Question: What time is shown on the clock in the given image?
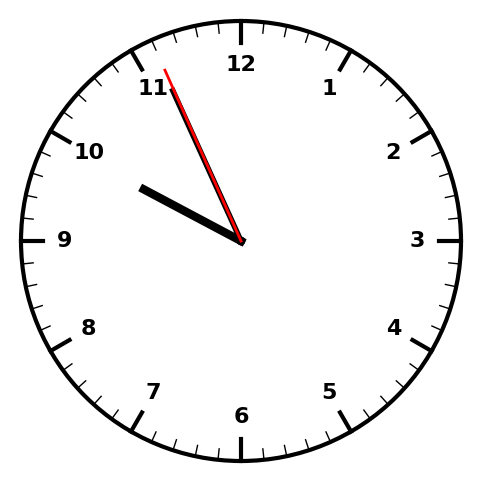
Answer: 09:55:56